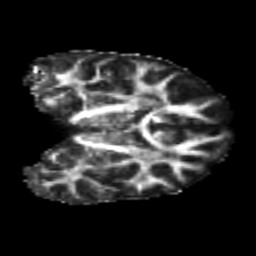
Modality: FA
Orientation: coronal
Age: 21
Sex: male
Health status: healthy
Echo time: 0.074 s